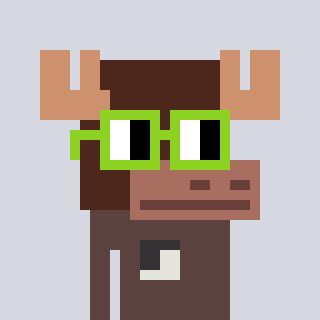
a pixel art character with square light green glasses, a moose-shaped head and a darkbrown-colored body on a cool background